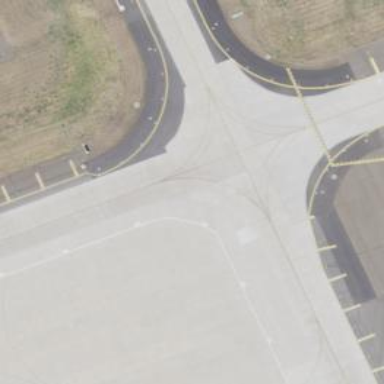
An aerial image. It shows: Image of taxiway at airport.